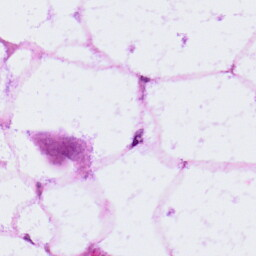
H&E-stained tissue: LymphNode